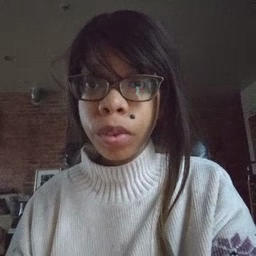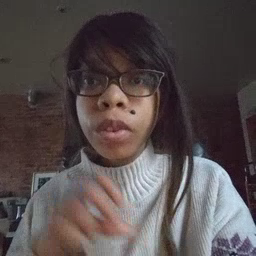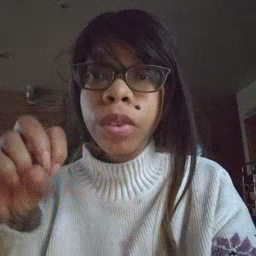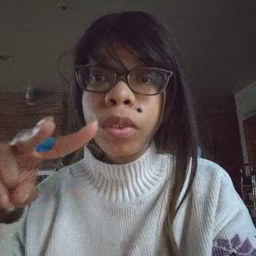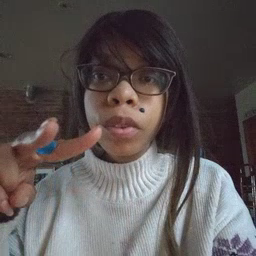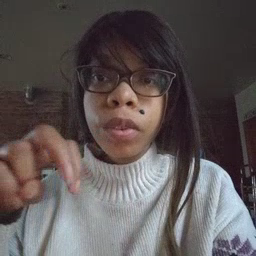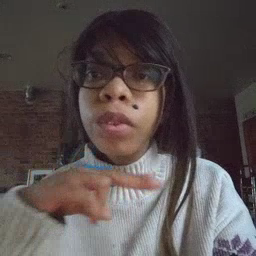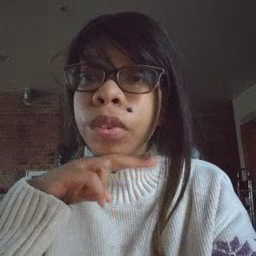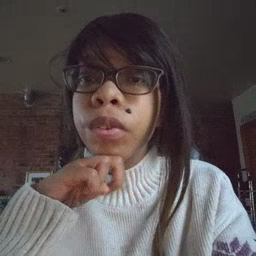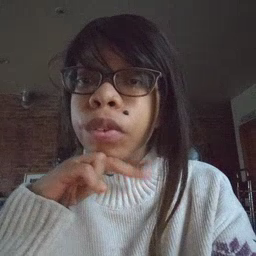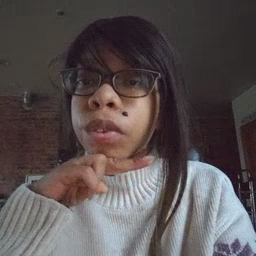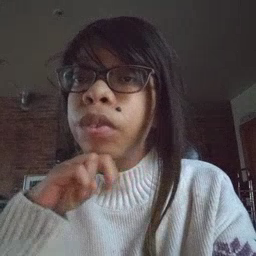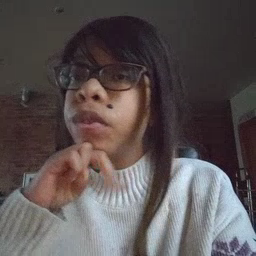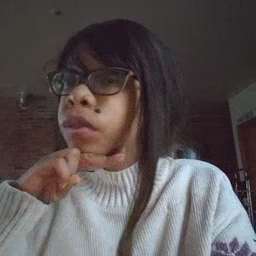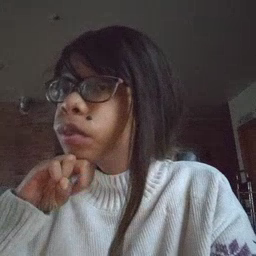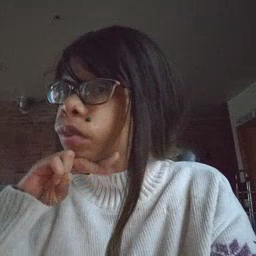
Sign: frog